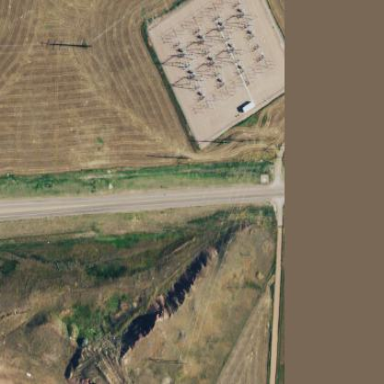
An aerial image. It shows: Power substation.